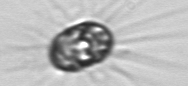
Label: Corethron_hystrix